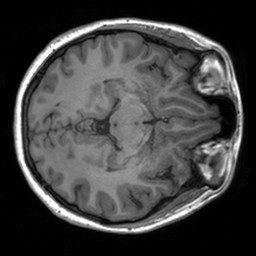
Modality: T1w
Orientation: axial
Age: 21
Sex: female
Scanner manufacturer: siemens
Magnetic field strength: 3 T
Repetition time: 1.9 s
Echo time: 0.00226 s